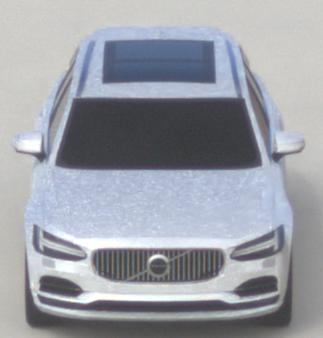
Make: Volvo
Model: V90
Detailed model: -
Model produced from: 2016
Model produced until: 2020
Doors: 5
Color: white
Road condition: dry road
Daytime: midday
Contrast: medium contrast